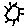
Label: sun